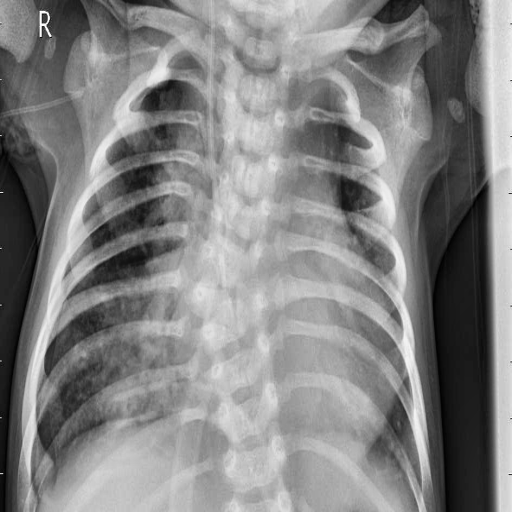
Finding: PNEUMONIA